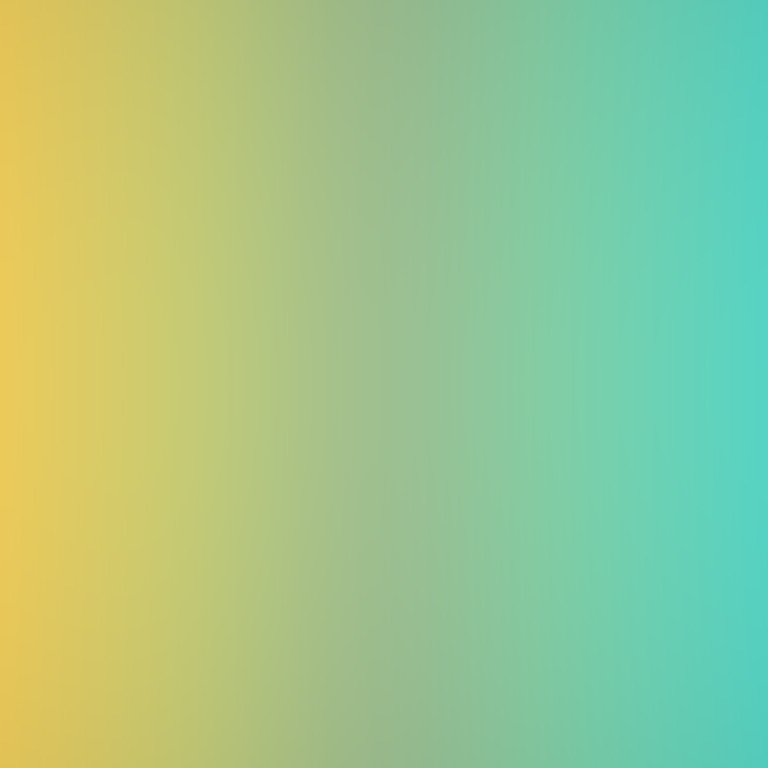
Abstract light effect, smooth gradient from golden yellow to teal blue, serene atmosphere, soft glow, no room, no furniture, no objects.